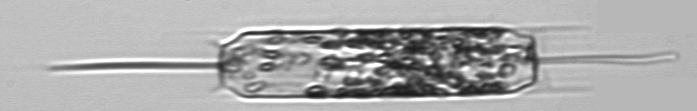
Label: Ditylum_brightwellii